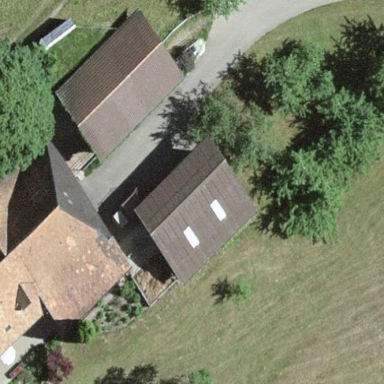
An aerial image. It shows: Shed building.